Question: I am using FullCalendar and it outputs this:

like this:
'''
<div id="calendar" class="fc">
<table class="fc-header" style="width: 100%">
<tbody>
<tr>
<td class="fc-header-left"><span class="fc-button fc-button-prev fc-state-default fc-corner-left"><span class="fc-button-inner"><span class="fc-button-content">&nbsp;<&nbsp;</span><span class="fc-button-effect"><span></span></span></span></span><span class="fc-button fc-button-next fc-state-default fc-corner-right"><span class="fc-button-inner"><span class="fc-button-content">&nbsp;>&nbsp;</span><span class="fc-button-effect"><span></span></span></span></span><span class="fc-header-space"></span><span class="fc-button fc-button-today fc-state-default fc-corner-left fc-corner-right fc-state-disabled"><span class="fc-button-inner"><span class="fc-button-content">today</span><span class="fc-button-effect"><span></span></span></span></span></td>
<td class="fc-header-center"><span class="fc-header-title">
<h2>Feb 25 -- Jun 7 2013</h2>
</span></td>
<td class="fc-header-right"></td>
</tr>
</tbody>
</table>
<div class="fc-content" style="position: relative; min-height: 1px;">
<div class="fc-view fc-view-resourceNextWeeks fc-grid" style="position: relative;" unselectable="on">
<table class="fc-border-separate" style="width: 100%" cellspacing="0">
<thead>
<tr class="fc-first fc-last">
<th class="fc-resourceName">&nbsp;</th>
<th class="fc-id0 fc-widget-header fc-first" style="width: 13px;">Mon 2/25<br>
Week 9</th>
<th class="fc-id1 fc-widget-header" style="width: 13px;">Tue 2/26</th>
<th class="fc-id2 fc-widget-header" style="width: 13px;">Wed 2/27</th>
<th class="fc-id3 fc-widget-header" style="width: 13px;">Thu 2/28</th>
<th class="fc-id4 fc-widget-header" style="width: 13px;">Fri 3/1</th>
<th class="fc-id5 fc-widget-header" style="width: 13px;">Mon 3/4<br>
Week 10</th>
<th class="fc-id6 fc-widget-header" style="width: 13px;">Tue 3/5</th>
<th class="fc-id7 fc-widget-header" style="width: 13px;">Wed 3/6</th>
<th class="fc-id8 fc-widget-header" style="width: 13px;">Thu 3/7</th>
<th class="fc-id9 fc-widget-header" style="width: 13px;">Fri 3/8</th>
<th class="fc-id10 fc-widget-header" style="width: 13px;">Mon 3/11<br>
Week 11</th>
<th class="fc-id11 fc-widget-header" style="width: 13px;">Tue 3/12</th>
<th class="fc-id12 fc-widget-header" style="width: 13px;">Wed 3/13</th>
<th class="fc-id13 fc-widget-header" style="width: 13px;">Thu 3/14</th>
<th class="fc-id14 fc-widget-header" style="width: 13px;">Fri 3/15</th>
<th class="fc-id15 fc-widget-header" style="width: 13px;">Mon 3/18<br>
Week 12</th>
<th class="fc-id16 fc-widget-header" style="width: 13px;">Tue 3/19</th>
<th class="fc-id17 fc-widget-header" style="width: 13px;">Wed 3/20</th>
<th class="fc-id18 fc-widget-header" style="width: 13px;">Thu 3/21</th>
<th class="fc-id19 fc-widget-header" style="width: 13px;">Fri 3/22</th>
<th class="fc-id20 fc-widget-header" style="width: 13px;">Mon 3/25<br>
Week 13</th>
<th class="fc-id21 fc-widget-header" style="width: 13px;">Tue 3/26</th>
<th class="fc-id22 fc-widget-header" style="width: 13px;">Wed 3/27</th>
<th class="fc-id23 fc-widget-header" style="width: 13px;">Thu 3/28</th>
<th class="fc-id24 fc-widget-header" style="width: 13px;">Fri 3/29</th>
<th class="fc-id25 fc-widget-header" style="width: 13px;">Mon 4/1<br>
Week 14</th>
<th class="fc-id26 fc-widget-header" style="width: 13px;">Tue 4/2</th>
<th class="fc-id27 fc-widget-header" style="width: 13px;">Wed 4/3</th>
<th class="fc-id28 fc-widget-header" style="width: 13px;">Thu 4/4</th>
<th class="fc-id29 fc-widget-header" style="width: 13px;">Fri 4/5</th>
<th class="fc-id30 fc-widget-header" style="width: 13px;">Mon 4/8<br>
Week 15</th>
<th class="fc-id31 fc-widget-header" style="width: 13px;">Tue 4/9</th>
<th class="fc-id32 fc-widget-header" style="width: 13px;">Wed 4/10</th>
<th class="fc-id33 fc-widget-header" style="width: 13px;">Thu 4/11</th>
<th class="fc-id34 fc-widget-header" style="width: 13px;">Fri 4/12</th>
<th class="fc-id35 fc-widget-header" style="width: 13px;">Mon 4/15<br>
Week 16</th>
<th class="fc-id36 fc-widget-header" style="width: 13px;">Tue 4/16</th>
<th class="fc-id37 fc-widget-header" style="width: 13px;">Wed 4/17</th>
<th class="fc-id38 fc-widget-header" style="width: 13px;">Thu 4/18</th>
<th class="fc-id39 fc-widget-header" style="width: 13px;">Fri 4/19</th>
<th class="fc-id40 fc-widget-header" style="width: 13px;">Mon 4/22<br>
Week 17</th>
<th class="fc-id41 fc-widget-header" style="width: 13px;">Tue 4/23</th>
<th class="fc-id42 fc-widget-header" style="width: 13px;">Wed 4/24</th>
<th class="fc-id43 fc-widget-header" style="width: 13px;">Thu 4/25</th>
<th class="fc-id44 fc-widget-header" style="width: 13px;">Fri 4/26</th>
<th class="fc-id45 fc-widget-header" style="width: 13px;">Mon 4/29<br>
Week 18</th>
<th class="fc-id46 fc-widget-header" style="width: 13px;">Tue 4/30</th>
<th class="fc-id47 fc-widget-header" style="width: 13px;">Wed 5/1</th>
<th class="fc-id48 fc-widget-header" style="width: 13px;">Thu 5/2</th>
<th class="fc-id49 fc-widget-header" style="width: 13px;">Fri 5/3</th>
<th class="fc-id50 fc-widget-header" style="width: 13px;">Mon 5/6<br>
Week 19</th>
<th class="fc-id51 fc-widget-header" style="width: 13px;">Tue 5/7</th>
<th class="fc-id52 fc-widget-header" style="width: 13px;">Wed 5/8</th>
<th class="fc-id53 fc-widget-header" style="width: 13px;">Thu 5/9</th>
<th class="fc-id54 fc-widget-header" style="width: 13px;">Fri 5/10</th>
<th class="fc-id55 fc-widget-header" style="width: 13px;">Mon 5/13<br>
Week 20</th>
<th class="fc-id56 fc-widget-header" style="width: 13px;">Tue 5/14</th>
<th class="fc-id57 fc-widget-header" style="width: 13px;">Wed 5/15</th>
<th class="fc-id58 fc-widget-header" style="width: 13px;">Thu 5/16</th>
<th class="fc-id59 fc-widget-header" style="width: 13px;">Fri 5/17</th>
<th class="fc-id60 fc-widget-header" style="width: 13px;">Mon 5/20<br>
Week 21</th>
<th class="fc-id61 fc-widget-header" style="width: 13px;">Tue 5/21</th>
<th class="fc-id62 fc-widget-header" style="width: 13px;">Wed 5/22</th>
<th class="fc-id63 fc-widget-header" style="width: 13px;">Thu 5/23</th>
<th class="fc-id64 fc-widget-header" style="width: 13px;">Fri 5/24</th>
<th class="fc-id65 fc-widget-header" style="width: 13px;">Mon 5/27<br>
Week 22</th>
<th class="fc-id66 fc-widget-header" style="width: 13px;">Tue 5/28</th>
<th class="fc-id67 fc-widget-header" style="width: 13px;">Wed 5/29</th>
<th class="fc-id68 fc-widget-header" style="width: 13px;">Thu 5/30</th>
<th class="fc-id69 fc-widget-header" style="width: 13px;">Fri 5/31</th>
<th class="fc-id70 fc-widget-header" style="width: 13px;">Mon 6/3<br>
Week 23</th>
<th class="fc-id71 fc-widget-header" style="width: 13px;">Tue 6/4</th>
<th class="fc-id72 fc-widget-header" style="width: 13px;">Wed 6/5</th>
<th class="fc-id73 fc-widget-header" style="width: 13px;">Thu 6/6</th>
<th class="fc-id74 fc-widget-header fc-last">Fri 6/7</th>
</tr>
</thead>
<tbody>
<tr class="fc-week114 fc-first" style="">
<td class="fc-resourceName">Josh Larouche</td>
<td class="fc-id0 fc-widget-content fc-day0 fc-resource114 fc-first">
<div>
<div class="fc-day-content">
<div style="position: relative; height: 0px;">&nbsp;</div>
</div>
</div>
</td>
<td class="fc-id1 fc-widget-content fc-day1 fc-resource114">
<div>
<div class="fc-day-content">
<div style="position: relative">&nbsp;</div>
</div>
</div>
</td>
<td class="fc-id2 fc-widget-content fc-day2 fc-resource114">
<div>
<div class="fc-day-content">
<div style="position: relative">&nbsp;</div>
</div>
</div>
</td>
<td class="fc-id3 fc-widget-content fc-day3 fc-resource114 fc-state-highlight fc-today">
<div>
<div class="fc-day-content">
<div style="position: relative">&nbsp;</div>
</div>
</div>
</td>
<td class="fc-id4 fc-widget-content fc-day4 fc-resource114">
<div>
<div class="fc-day-content">
<div style="position: relative">&nbsp;</div>
</div>
</div>
</td>
<td class="fc-id5 fc-widget-content fc-day5 fc-resource114">
<div>
<div class="fc-day-content">
<div style="position: relative">&nbsp;</div>
</div>
</div>
</td>
<td class="fc-id6 fc-widget-content fc-day6 fc-resource114">
<div>
<div class="fc-day-content">
<div style="position: relative">&nbsp;</div>
</div>
</div>
</td>
<td class="fc-id7 fc-widget-content fc-day7 fc-resource114">
<div>
<div class="fc-day-content">
<div style="position: relative">&nbsp;</div>
</div>
</div>
</td>
<td class="fc-id8 fc-widget-content fc-day8 fc-resource114">
<div>
<div class="fc-day-content">
<div style="position: relative">&nbsp;</div>
</div>
</div>
</td>
<td class="fc-id9 fc-widget-content fc-day9 fc-resource114">
<div>
<div class="fc-day-content">
<div style="position: relative">&nbsp;</div>
</div>
</div>
</td>
<td class="fc-id10 fc-widget-content fc-day10 fc-resource114">
<div>
<div class="fc-day-content">
<div style="position: relative">&nbsp;</div>
</div>
</div>
</td>
<td class="fc-id11 fc-widget-content fc-day11 fc-resource114">
<div>
<div class="fc-day-content">
<div style="position: relative">&nbsp;</div>
</div>
</div>
</td>
<td class="fc-id12 fc-widget-content fc-day12 fc-resource114">
<div>
<div class="fc-day-content">
<div style="position: relative">&nbsp;</div>
</div>
</div>
</td>
<td class="fc-id13 fc-widget-content fc-day13 fc-resource114">
<div>
<div class="fc-day-content">
<div style="position: relative">&nbsp;</div>
</div>
</div>
</td>
<td class="fc-id14 fc-widget-content fc-day14 fc-resource114">
<div>
<div class="fc-day-content">
<div style="position: relative">&nbsp;</div>
</div>
</div>
</td>
<td class="fc-id15 fc-widget-content fc-day15 fc-resource114">
<div>
<div class="fc-day-content">
<div style="position: relative">&nbsp;</div>
</div>
</div>
</td>
<td class="fc-id16 fc-widget-content fc-day16 fc-resource114">
<div>
<div class="fc-day-content">
<div style="position: relative">&nbsp;</div>
</div>
</div>
</td>
<td class="fc-id17 fc-widget-content fc-day17 fc-resource114">
<div>
<div class="fc-day-content">
<div style="position: relative">&nbsp;</div>
</div>
</div>
</td>
<td class="fc-id18 fc-widget-content fc-day18 fc-resource114">
<div>
<div class="fc-day-content">
<div style="position: relative">&nbsp;</div>
</div>
</div>
</td>
<td class="fc-id19 fc-widget-content fc-day19 fc-resource114">
<div>
<div class="fc-day-content">
<div style="position: relative">&nbsp;</div>
</div>
</div>
</td>
<td class="fc-id20 fc-widget-content fc-day20 fc-resource114">
<div>
<div class="fc-day-content">
<div style="position: relative">&nbsp;</div>
</div>
</div>
</td>
<td class="fc-id21 fc-widget-content fc-day21 fc-resource114">
<div>
<div class="fc-day-content">
<div style="position: relative">&nbsp;</div>
</div>
</div>
</td>
<td class="fc-id22 fc-widget-content fc-day22 fc-resource114">
<div>
<div class="fc-day-content">
<div style="position: relative">&nbsp;</div>
</div>
</div>
</td>
<td class="fc-id23 fc-widget-content fc-day23 fc-resource114">
<div>
<div class="fc-day-content">
<div style="position: relative">&nbsp;</div>
</div>
</div>
</td>
<td class="fc-id24 fc-widget-content fc-day24 fc-resource114">
<div>
<div class="fc-day-content">
<div style="position: relative">&nbsp;</div>
</div>
</div>
</td>
<td class="fc-id25 fc-widget-content fc-day25 fc-resource114">
<div>
<div class="fc-day-content">
<div style="position: relative">&nbsp;</div>
</div>
</div>
</td>
<td class="fc-id26 fc-widget-content fc-day26 fc-resource114">
<div>
<div class="fc-day-content">
<div style="position: relative">&nbsp;</div>
</div>
</div>
</td>
<td class="fc-id27 fc-widget-content fc-day27 fc-resource114">
<div>
<div class="fc-day-content">
<div style="position: relative">&nbsp;</div>
</div>
</div>
</td>
<td class="fc-id28 fc-widget-content fc-day28 fc-resource114">
<div>
<div class="fc-day-content">
<div style="position: relative">&nbsp;</div>
</div>
</div>
</td>
<td class="fc-id29 fc-widget-content fc-day29 fc-resource114">
<div>
<div class="fc-day-content">
<div style="position: relative">&nbsp;</div>
</div>
</div>
</td>
<td class="fc-id30 fc-widget-content fc-day30 fc-resource114">
<div>
<div class="fc-day-content">
<div style="position: relative">&nbsp;</div>
</div>
</div>
</td>
<td class="fc-id31 fc-widget-content fc-day31 fc-resource114">
<div>
<div class="fc-day-content">
<div style="position: relative">&nbsp;</div>
</div>
</div>
</td>
<td class="fc-id32 fc-widget-content fc-day32 fc-resource114">
<div>
<div class="fc-day-content">
<div style="position: relative">&nbsp;</div>
</div>
</div>
</td>
<td class="fc-id33 fc-widget-content fc-day33 fc-resource114">
<div>
<div class="fc-day-content">
<div style="position: relative">&nbsp;</div>
</div>
</div>
</td>
<td class="fc-id34 fc-widget-content fc-day34 fc-resource114">
<div>
<div class="fc-day-content">
<div style="position: relative">&nbsp;</div>
</div>
</div>
</td>
<td class="fc-id35 fc-widget-content fc-day35 fc-resource114">
<div>
<div class="fc-day-content">
<div style="position: relative">&nbsp;</div>
</div>
</div>
</td>
<td class="fc-id36 fc-widget-content fc-day36 fc-resource114">
<div>
<div class="fc-day-content">
<div style="position: relative">&nbsp;</div>
</div>
</div>
</td>
<td class="fc-id37 fc-widget-content fc-day37 fc-resource114">
<div>
<div class="fc-day-content">
<div style="position: relative">&nbsp;</div>
</div>
</div>
</td>
<td class="fc-id38 fc-widget-content fc-day38 fc-resource114">
<div>
<div class="fc-day-content">
<div style="position: relative">&nbsp;</div>
</div>
</div>
</td>
<td class="fc-id39 fc-widget-content fc-day39 fc-resource114">
<div>
<div class="fc-day-content">
<div style="position: relative">&nbsp;</div>
</div>
</div>
</td>
<td class="fc-id40 fc-widget-content fc-day40 fc-resource114">
<div>
<div class="fc-day-content">
<div style="position: relative">&nbsp;</div>
</div>
</div>
</td>
<td class="fc-id41 fc-widget-content fc-day41 fc-resource114">
<div>
<div class="fc-day-content">
<div style="position: relative">&nbsp;</div>
</div>
</div>
</td>
<td class="fc-id42 fc-widget-content fc-day42 fc-resource114">
<div>
<div class="fc-day-content">
<div style="position: relative">&nbsp;</div>
</div>
</div>
</td>
<td class="fc-id43 fc-widget-content fc-day43 fc-resource114">
<div>
<div class="fc-day-content">
<div style="position: relative">&nbsp;</div>
</div>
</div>
</td>
</tr>
</tbody></table>
<div style="position: absolute; z-index: 8; top: 0; left: 0">
<div class="fc-event fc-event-skin fc-event-hori fc-event-draggable fc-corner-left fc-corner-right" style="position: absolute; z-index: 8; left: 187px; background-color: rgb(255, 0, 0); border-color: rgb(255, 0, 0); width: 83px; top: 603px;">
<div class="fc-event-inner fc-event-skin" style="background-color: rgb(255,0,0); border-color: rgb(255,0,0)"><span class="fc-event-time">10:30a</span><span class="fc-event-title" style="background-color: rgb(255,0,0); border-color: rgb(255,0,0)">Meeting</span></div>
<div class="ui-resizable-handle ui-resizable-e">&nbsp;&nbsp;&nbsp;</div>
</div>
<div class="fc-event fc-event-skin fc-event-hori fc-event-draggable fc-corner-right" style="position: absolute; z-index: 8; left: 83px; width: 66px; top: 603px;">
<div class="fc-event-inner fc-event-skin"><span class="fc-event-title">Long Event</span></div>
<div class="ui-resizable-handle ui-resizable-e">&nbsp;&nbsp;&nbsp;</div>
</div>
</div>
</div>
</div>
</div>
'''
Unfortunately, a lot of those classes feel useless for styling.
Here are a few things I want to do:
I want each Monday to be highlighted, but there is no class to know it is a Monday, day35 or day37 does not mean much to me.
I want the Resources column to be fixed, but, based on how this is built I am not sure this is possible.
Would anyone please have any insight on how I could come up with solutions to either of these.
Thanks
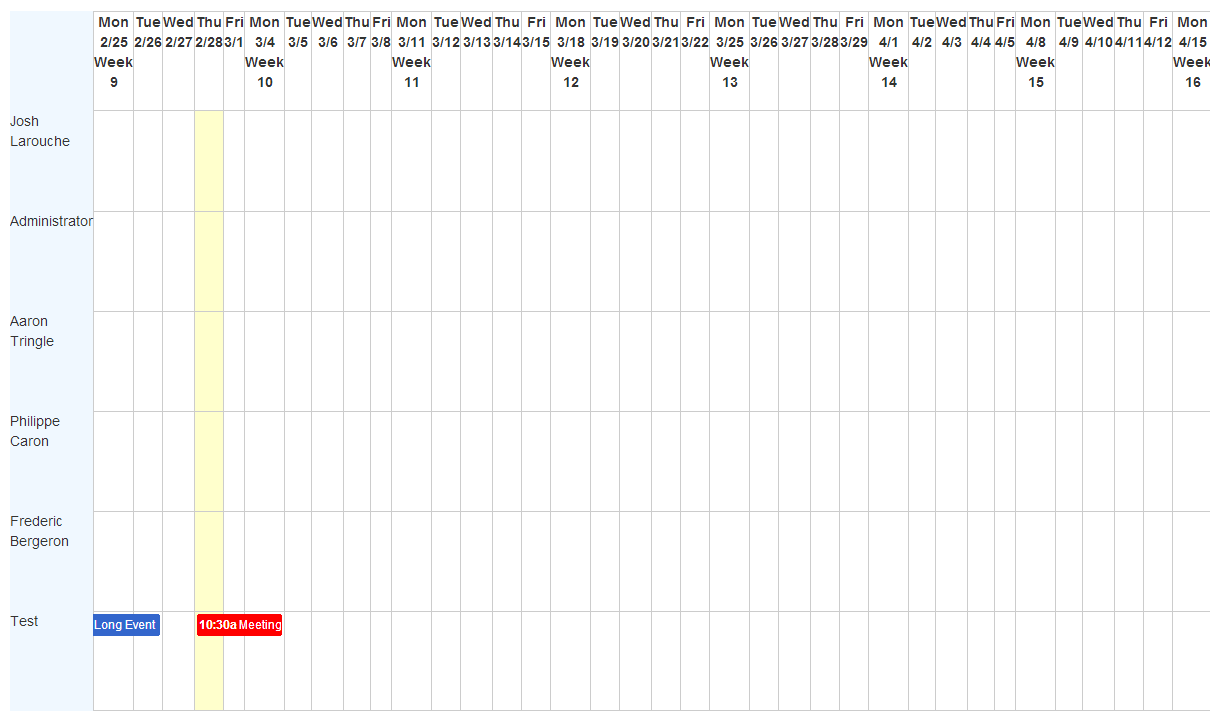
Answer: It would be better to generate this dynamically from php or javascript, but given this situation, I would probably just add a class for mondays.
'''
<th class="monday, fc-id20 fc-widget-header" style="width: 13px;">Mon 3/25<br>Week 13</th>
'''
That source code you have uses some bad practices (not using '<br />', in-line styles).
then highlight the '.monday' class in CSS.